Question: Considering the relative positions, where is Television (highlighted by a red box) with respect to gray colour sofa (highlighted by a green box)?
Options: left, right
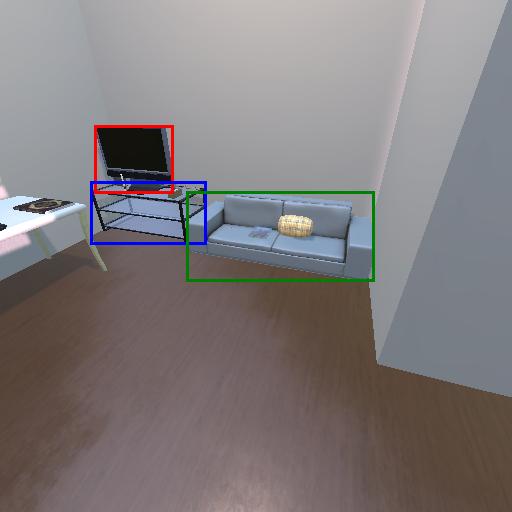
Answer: left